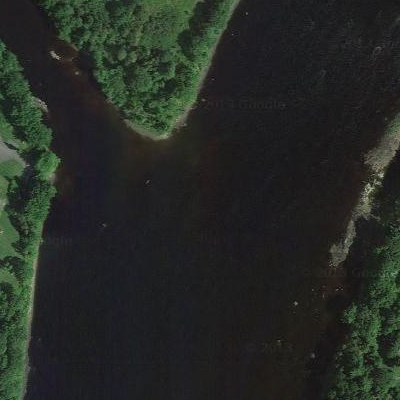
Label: RiverLake